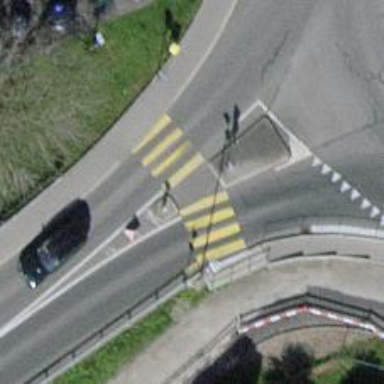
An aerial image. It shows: Uncontrolled road crossing with pedestrian island.